Interaction volume radius: 5 \u00c5
Interaction volume height: 20 \u00c5
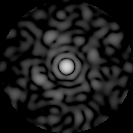
Disorder parameter: 0.8302